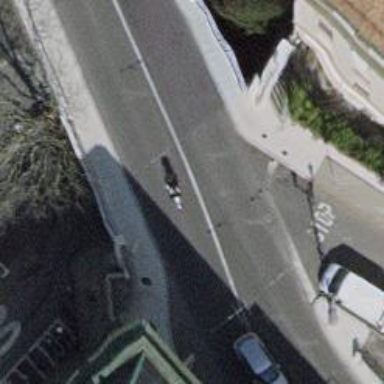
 there is bus lane and shared bus/cycle lane."